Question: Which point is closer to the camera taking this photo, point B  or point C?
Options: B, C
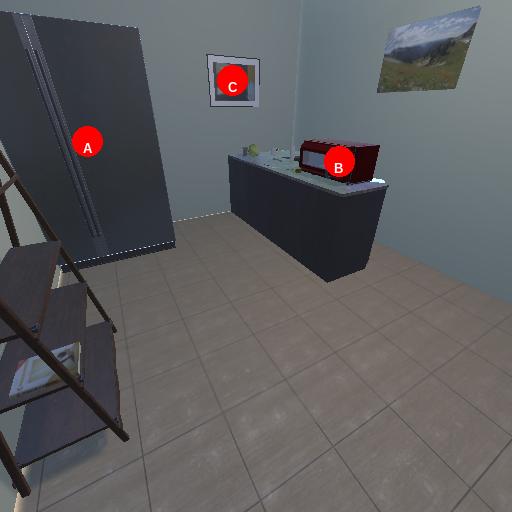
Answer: B